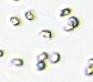
Label: Phaeocystis